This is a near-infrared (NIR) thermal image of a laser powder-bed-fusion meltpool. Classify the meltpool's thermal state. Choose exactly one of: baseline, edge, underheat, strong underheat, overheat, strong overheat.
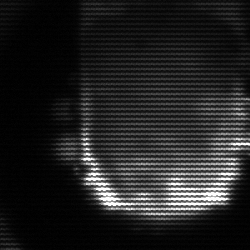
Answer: baseline